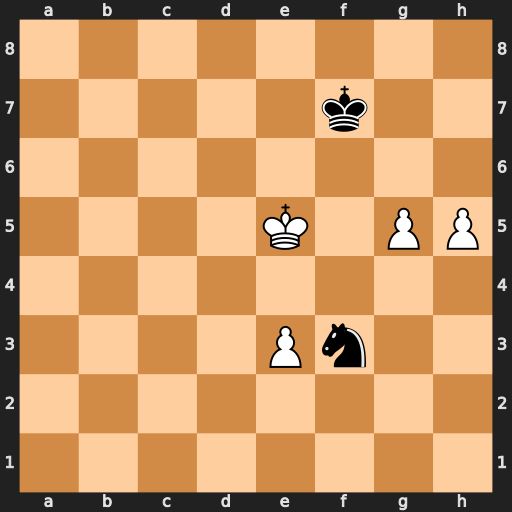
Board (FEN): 8/5k2/8/4K1PP/8/4Pn2/8/8
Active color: w
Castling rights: -
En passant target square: -
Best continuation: Kf5 Nh4+ Kg4 Ng2 e4 Ne3+ Kf4